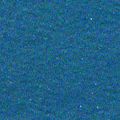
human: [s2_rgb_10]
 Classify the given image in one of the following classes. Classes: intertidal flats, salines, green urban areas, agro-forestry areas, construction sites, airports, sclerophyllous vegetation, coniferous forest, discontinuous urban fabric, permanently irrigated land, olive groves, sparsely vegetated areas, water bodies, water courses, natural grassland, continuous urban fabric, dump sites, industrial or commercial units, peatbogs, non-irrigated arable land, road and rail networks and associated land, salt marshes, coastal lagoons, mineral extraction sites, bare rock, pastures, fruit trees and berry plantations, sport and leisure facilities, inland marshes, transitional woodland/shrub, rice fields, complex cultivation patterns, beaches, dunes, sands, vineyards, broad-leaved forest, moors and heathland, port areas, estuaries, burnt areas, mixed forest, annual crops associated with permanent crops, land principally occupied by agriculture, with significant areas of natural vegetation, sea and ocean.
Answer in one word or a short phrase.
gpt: sea and ocean